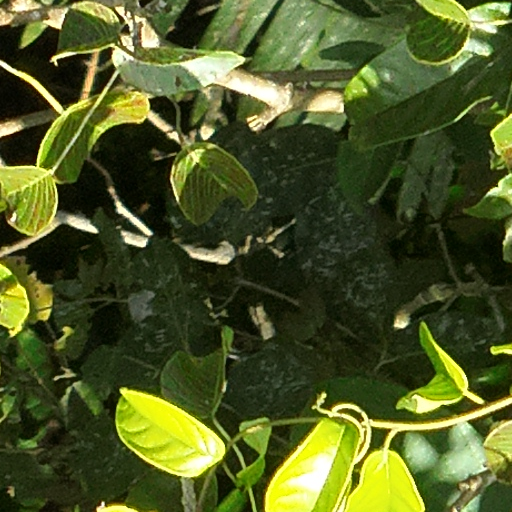
Species: Hura crepitans
GBIF accepted scientific name: Hura crepitans
Crown area (m\u00b2): 346.532